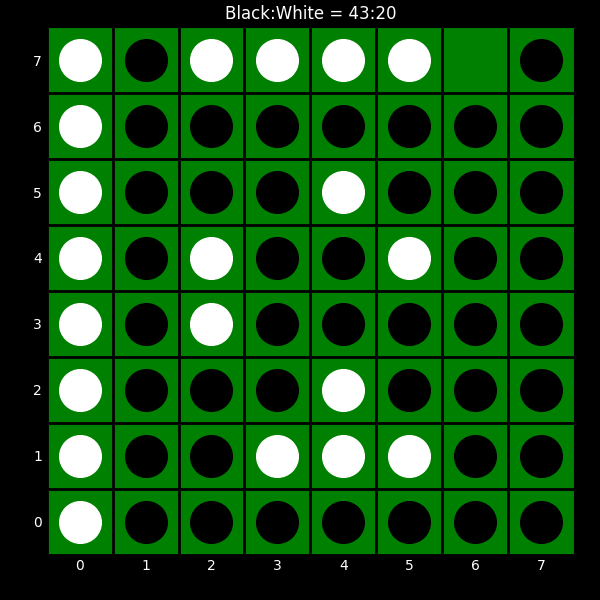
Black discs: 43
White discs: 20